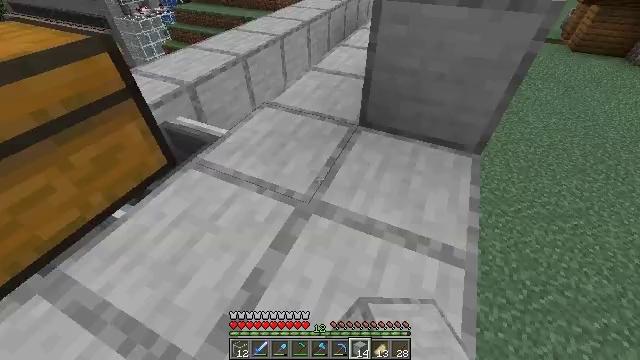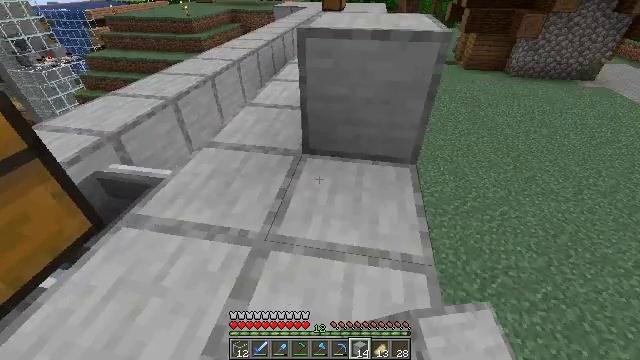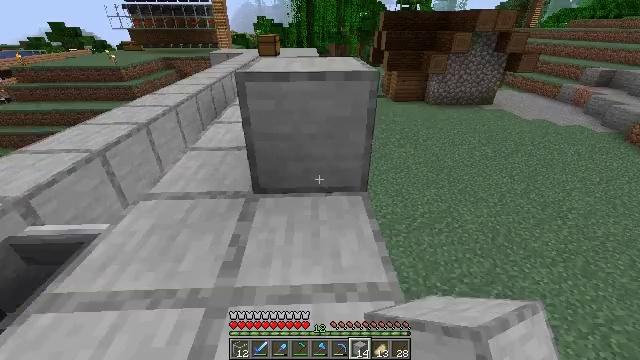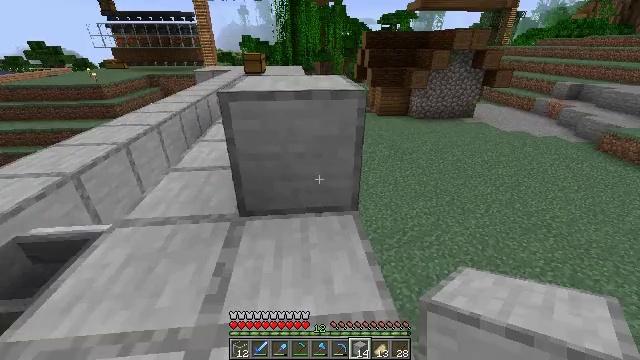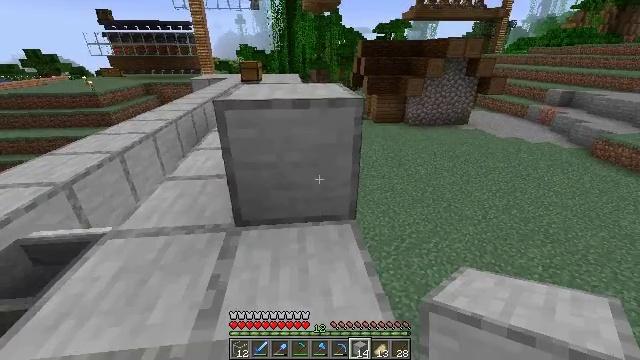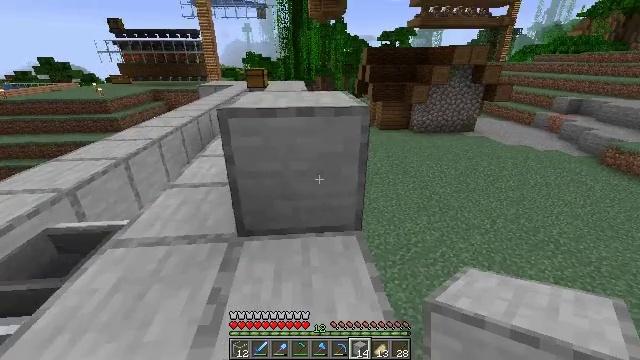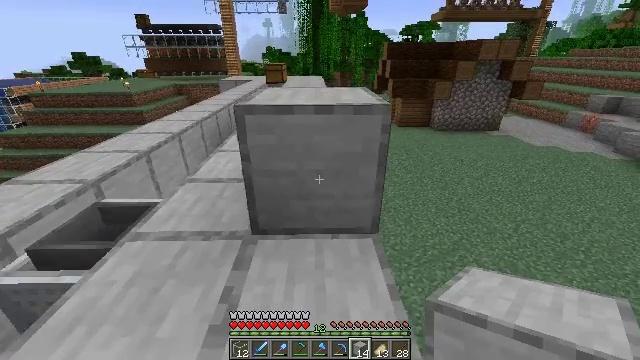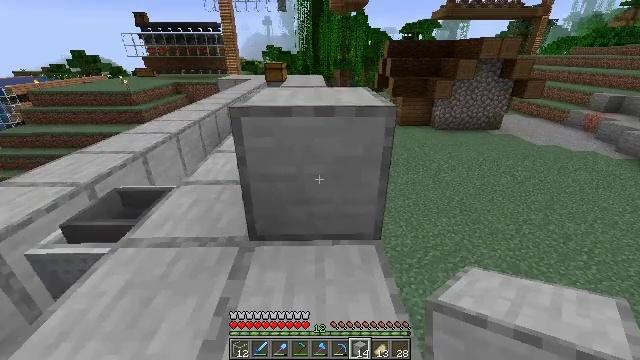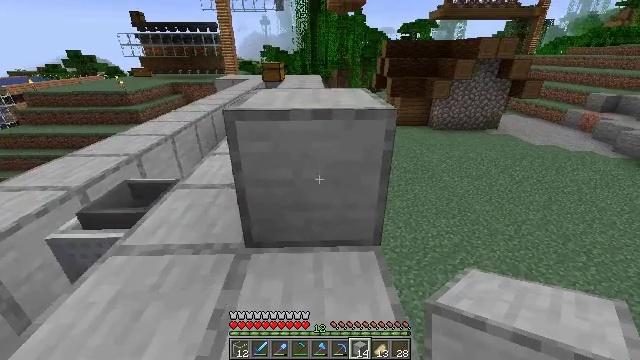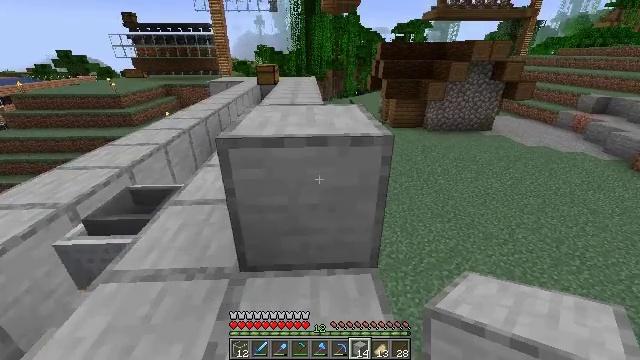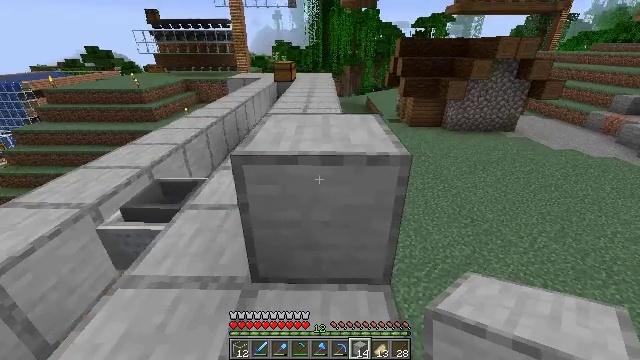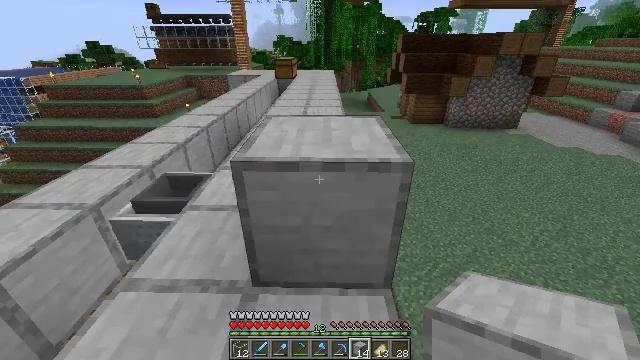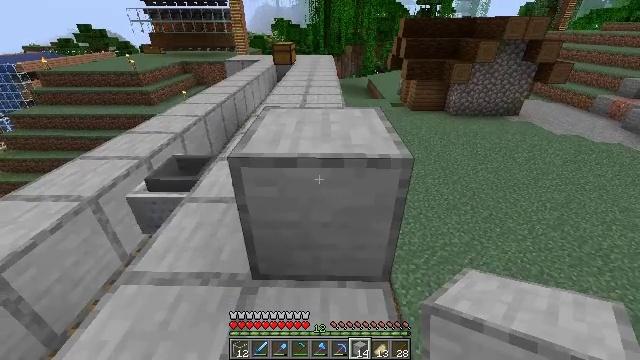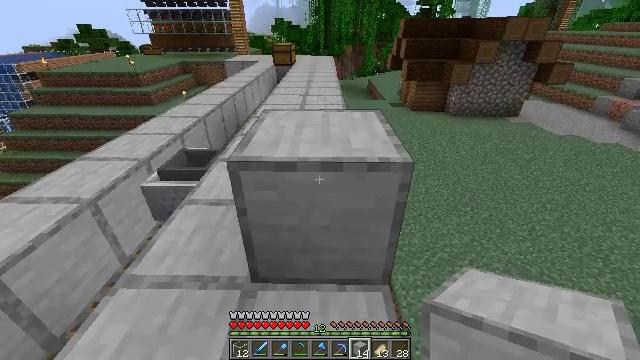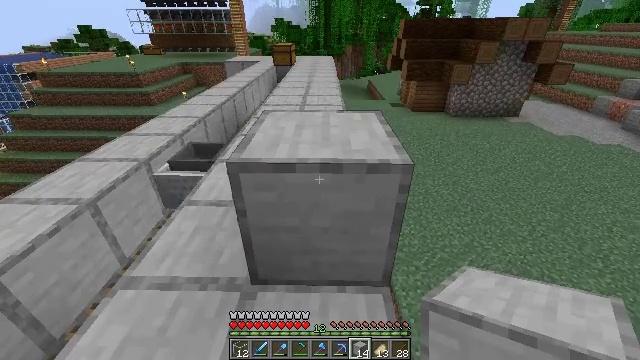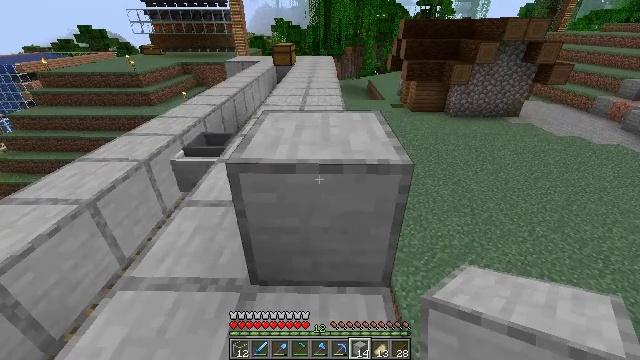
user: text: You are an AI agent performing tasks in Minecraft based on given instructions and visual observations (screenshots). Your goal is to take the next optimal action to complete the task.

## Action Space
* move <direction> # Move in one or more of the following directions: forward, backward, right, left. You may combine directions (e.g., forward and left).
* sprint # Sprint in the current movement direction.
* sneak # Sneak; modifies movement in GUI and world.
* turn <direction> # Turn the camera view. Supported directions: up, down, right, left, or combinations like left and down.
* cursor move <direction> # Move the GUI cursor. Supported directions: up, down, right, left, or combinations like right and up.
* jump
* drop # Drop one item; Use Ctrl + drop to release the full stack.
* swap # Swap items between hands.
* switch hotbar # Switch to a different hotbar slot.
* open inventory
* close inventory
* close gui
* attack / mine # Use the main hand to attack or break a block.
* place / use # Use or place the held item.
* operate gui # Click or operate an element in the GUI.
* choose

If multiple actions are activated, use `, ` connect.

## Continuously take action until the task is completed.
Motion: motion action
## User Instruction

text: Attack the smooth stone block to break it.
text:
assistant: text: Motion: move forward, sneak, turn right and up
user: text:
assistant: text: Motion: move forward, sneak, turn right and up
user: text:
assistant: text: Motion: move forward, sneak, turn right and up
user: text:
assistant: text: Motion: move forward, sneak, turn up
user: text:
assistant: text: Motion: move forward, sneak, turn left and up
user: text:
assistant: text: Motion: move forward, sneak, turn left
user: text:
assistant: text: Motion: move forward, sneak
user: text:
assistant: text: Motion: move forward
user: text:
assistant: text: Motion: move forward, turn right
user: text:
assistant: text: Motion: turn left
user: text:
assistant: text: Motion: no_op
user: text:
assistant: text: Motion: turn down
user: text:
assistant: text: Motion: no_op
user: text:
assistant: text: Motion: no_op
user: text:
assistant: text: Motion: no_op
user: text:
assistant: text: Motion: no_op
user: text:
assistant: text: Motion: no_op
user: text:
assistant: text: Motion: no_op
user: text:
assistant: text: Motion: no_op
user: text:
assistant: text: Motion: no_op
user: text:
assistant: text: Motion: no_op
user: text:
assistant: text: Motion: no_op
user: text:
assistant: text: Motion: no_op
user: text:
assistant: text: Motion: no_op
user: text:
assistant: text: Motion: no_op
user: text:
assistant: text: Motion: no_op
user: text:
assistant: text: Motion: no_op
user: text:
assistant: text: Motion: no_op
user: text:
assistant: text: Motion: no_op
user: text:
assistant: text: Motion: no_op